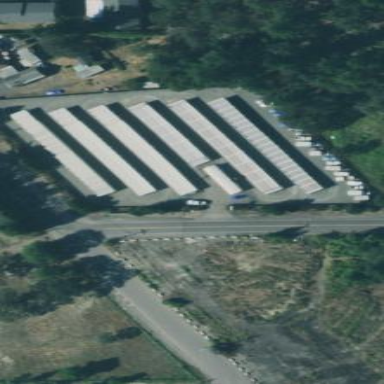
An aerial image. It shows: Area designated for garages used for storage rental.